Interaction volume radius: 10 \u00c5
Interaction volume height: 35 \u00c5
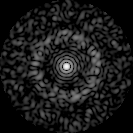
Disorder parameter: 0.832